Current action and preconditions to check: path_clear

Your task: For each precondition in the list above, predict whether it will hold at this action.

Consider the current scene as observed from the mobile robot's camera, and analyze the predicted future states of all dynamic agents (e.g., people, animals, vehicles, or any moving entities) within the NEXT SECOND.

IMPORTANT: Only answer "very likely" if you are absolutely certain—based on strong, clear evidence—that a dynamic agent will violate the precondition in the predicted future state. Do NOT answer "very likely" for unlikely, ambiguous, or low-probability risks.

Ask yourself for each precondition: Is there a high probability, with clear and convincing evidence, that the predicted future states of any dynamic agent will interfere with the predicted future state of the currently executing action within the NEXT SECOND, causing that precondition to fail?

Assess the risk level based on these predictions. Use "likely" or "very likely" if motions create a clear risk of interference.

Use "neutral" or "improbable" if agents are nearby but their predicted paths are clearly diverging or non-conflicting.

Failure Risk Categories: "very improbable", "improbable", "neutral", "likely", "very likely"

Answer Format: Output ONLY the probability_of_failure value from these categories: "very improbable", "improbable", "neutral", "likely", "very likely"

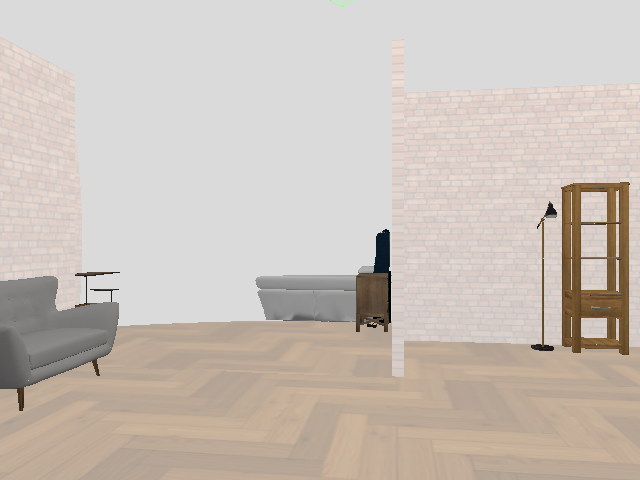

Answer: very improbable